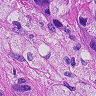
Metastatic tissue present: yes